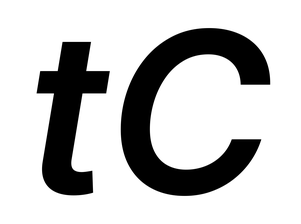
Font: Inter-Italic_SemiBold_Italic